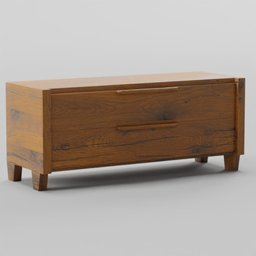
Label: furniture